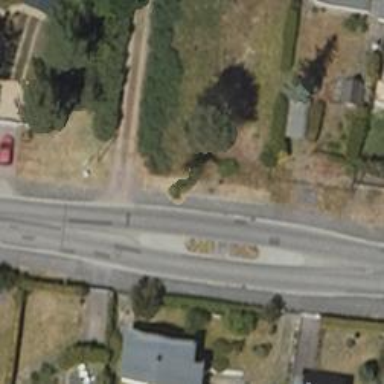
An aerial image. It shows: Unmarked crossing with traffic calming island.